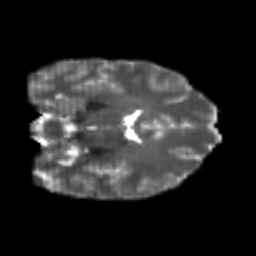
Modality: T2w
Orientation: coronal
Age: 23
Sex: female
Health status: healthy
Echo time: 0.074 s